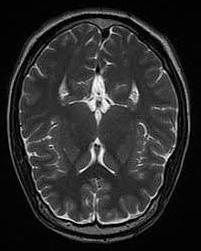
Label: notumor